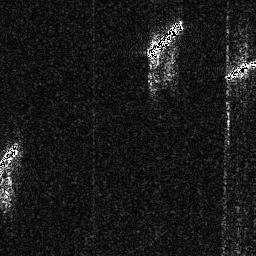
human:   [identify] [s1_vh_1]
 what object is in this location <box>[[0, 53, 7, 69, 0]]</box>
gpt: <ref>1 medium ship at the left</ref>

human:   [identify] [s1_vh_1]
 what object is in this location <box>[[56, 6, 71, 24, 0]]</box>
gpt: <ref>1 large ship at the top</ref>